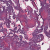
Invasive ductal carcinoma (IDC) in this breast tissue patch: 0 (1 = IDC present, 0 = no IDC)